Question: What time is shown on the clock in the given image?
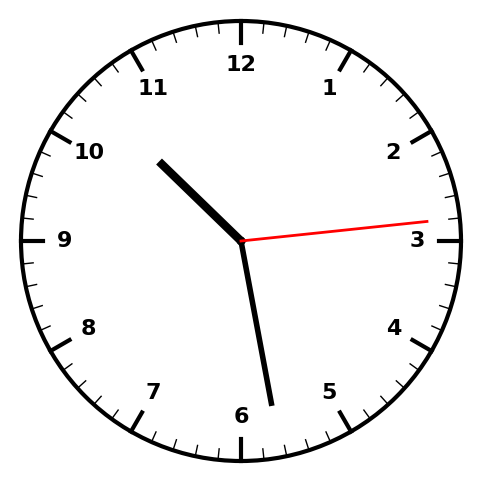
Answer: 10:28:14